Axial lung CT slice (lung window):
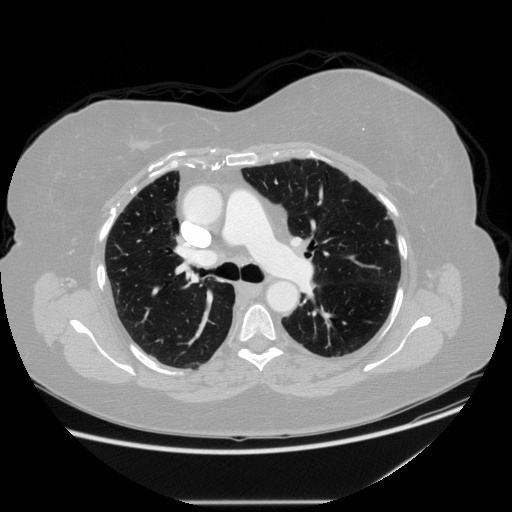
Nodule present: yes
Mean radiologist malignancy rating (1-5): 3